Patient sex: F
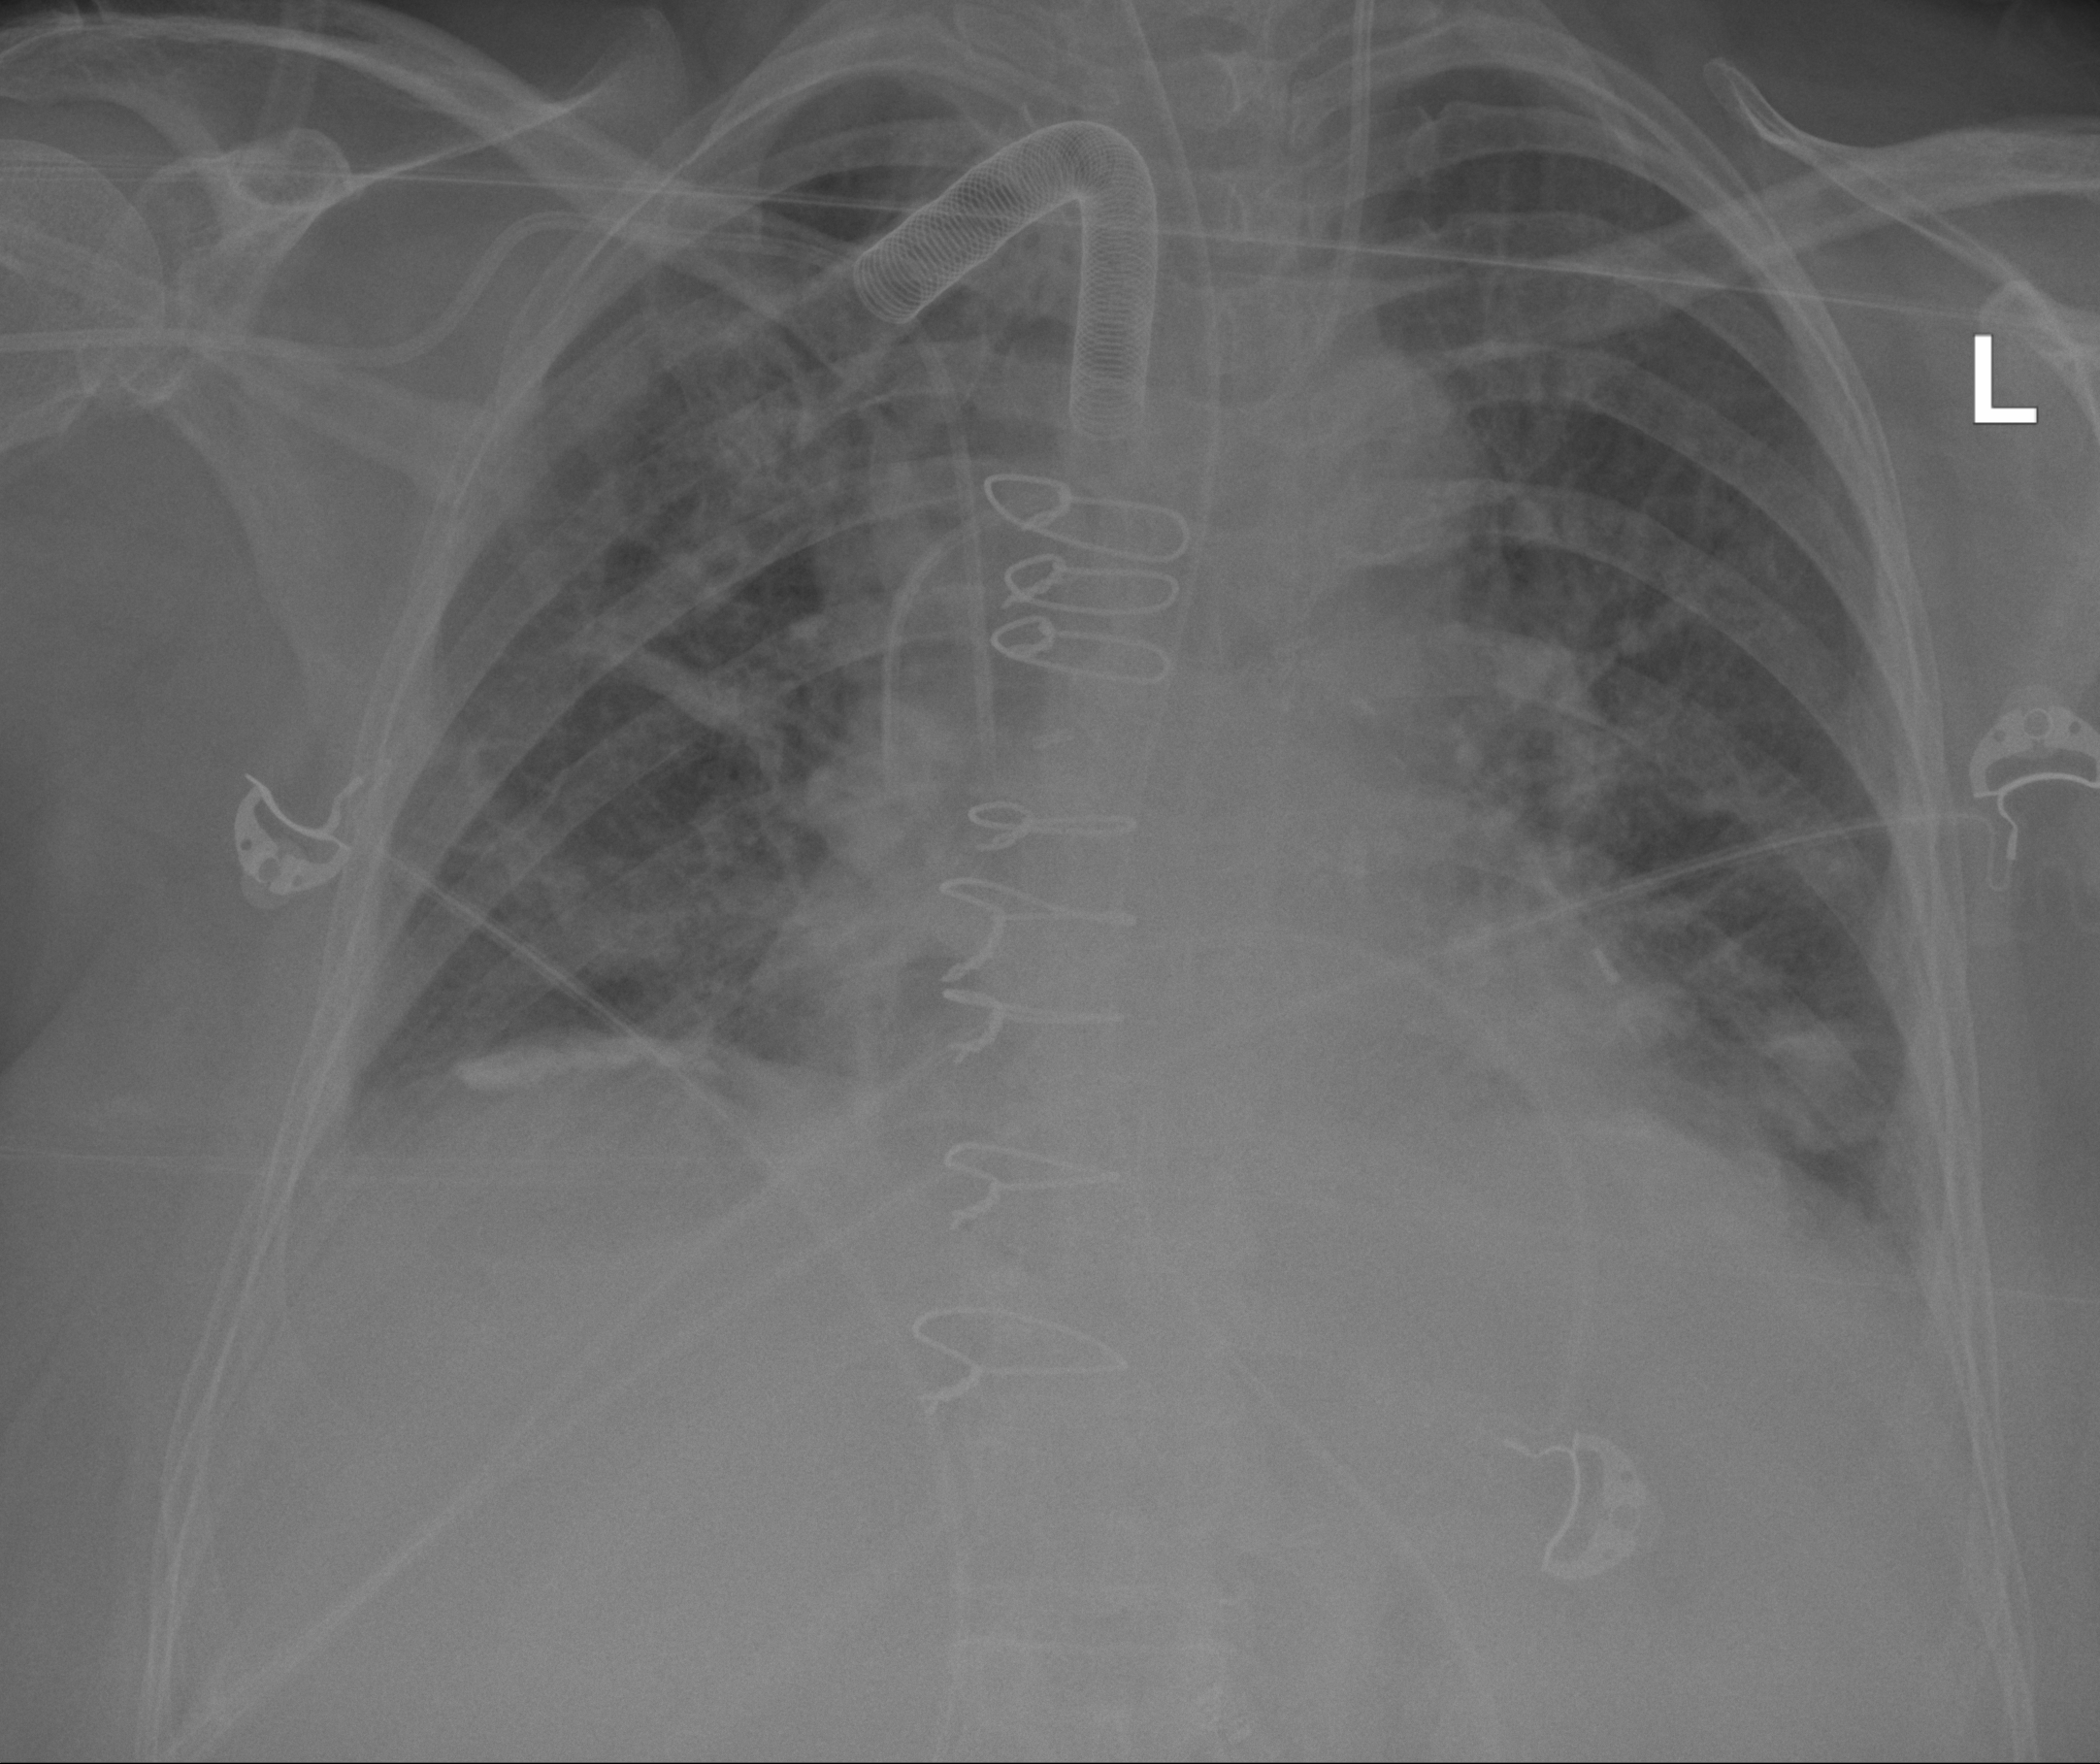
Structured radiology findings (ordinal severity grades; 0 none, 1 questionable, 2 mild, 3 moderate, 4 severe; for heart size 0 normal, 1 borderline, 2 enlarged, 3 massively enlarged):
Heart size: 1
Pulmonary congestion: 1
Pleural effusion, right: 0
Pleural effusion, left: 0
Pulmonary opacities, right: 0
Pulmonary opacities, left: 0
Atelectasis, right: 2
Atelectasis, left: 2